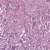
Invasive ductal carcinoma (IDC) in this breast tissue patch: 1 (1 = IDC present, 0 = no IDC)